Question: I'm using KDevelop.
My program creates a picture file.
So i'd like automatically open it after execution. HOw could I do this in the KDevelop??
I looked at this theme <URL> and my run-configuration is shown at the picture.
In the KDevelop's Run Tab I got the following launch command:
Image viewer doesn't launch. But this command is correct, image viewer launches if I type this string in the terminal .

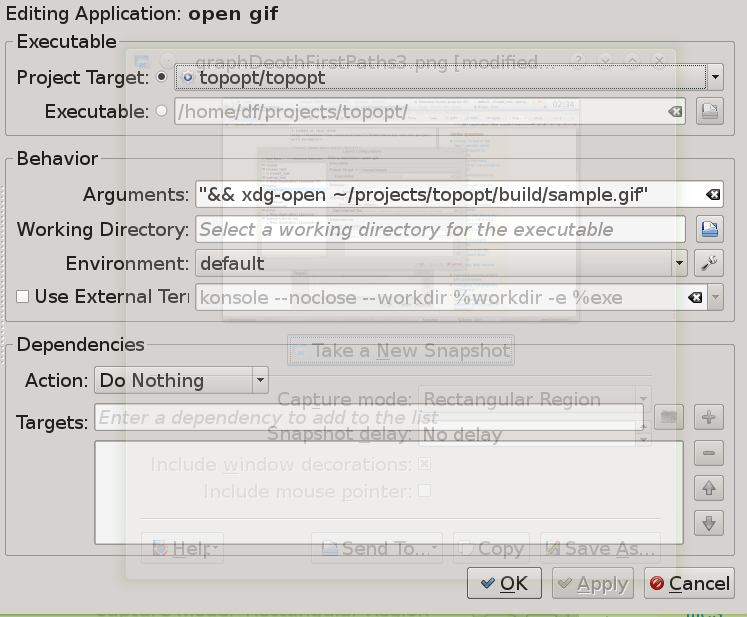
Answer: You can create a shell script, say run.sh, with the following commands
'''
#!/bin/bash
/home/df/projects/topopt/build/topopt
xdg-open ~/projects/topopt/build/sample.gif
'''
Then set the complete path to run.sh in front of Executable field